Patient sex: F
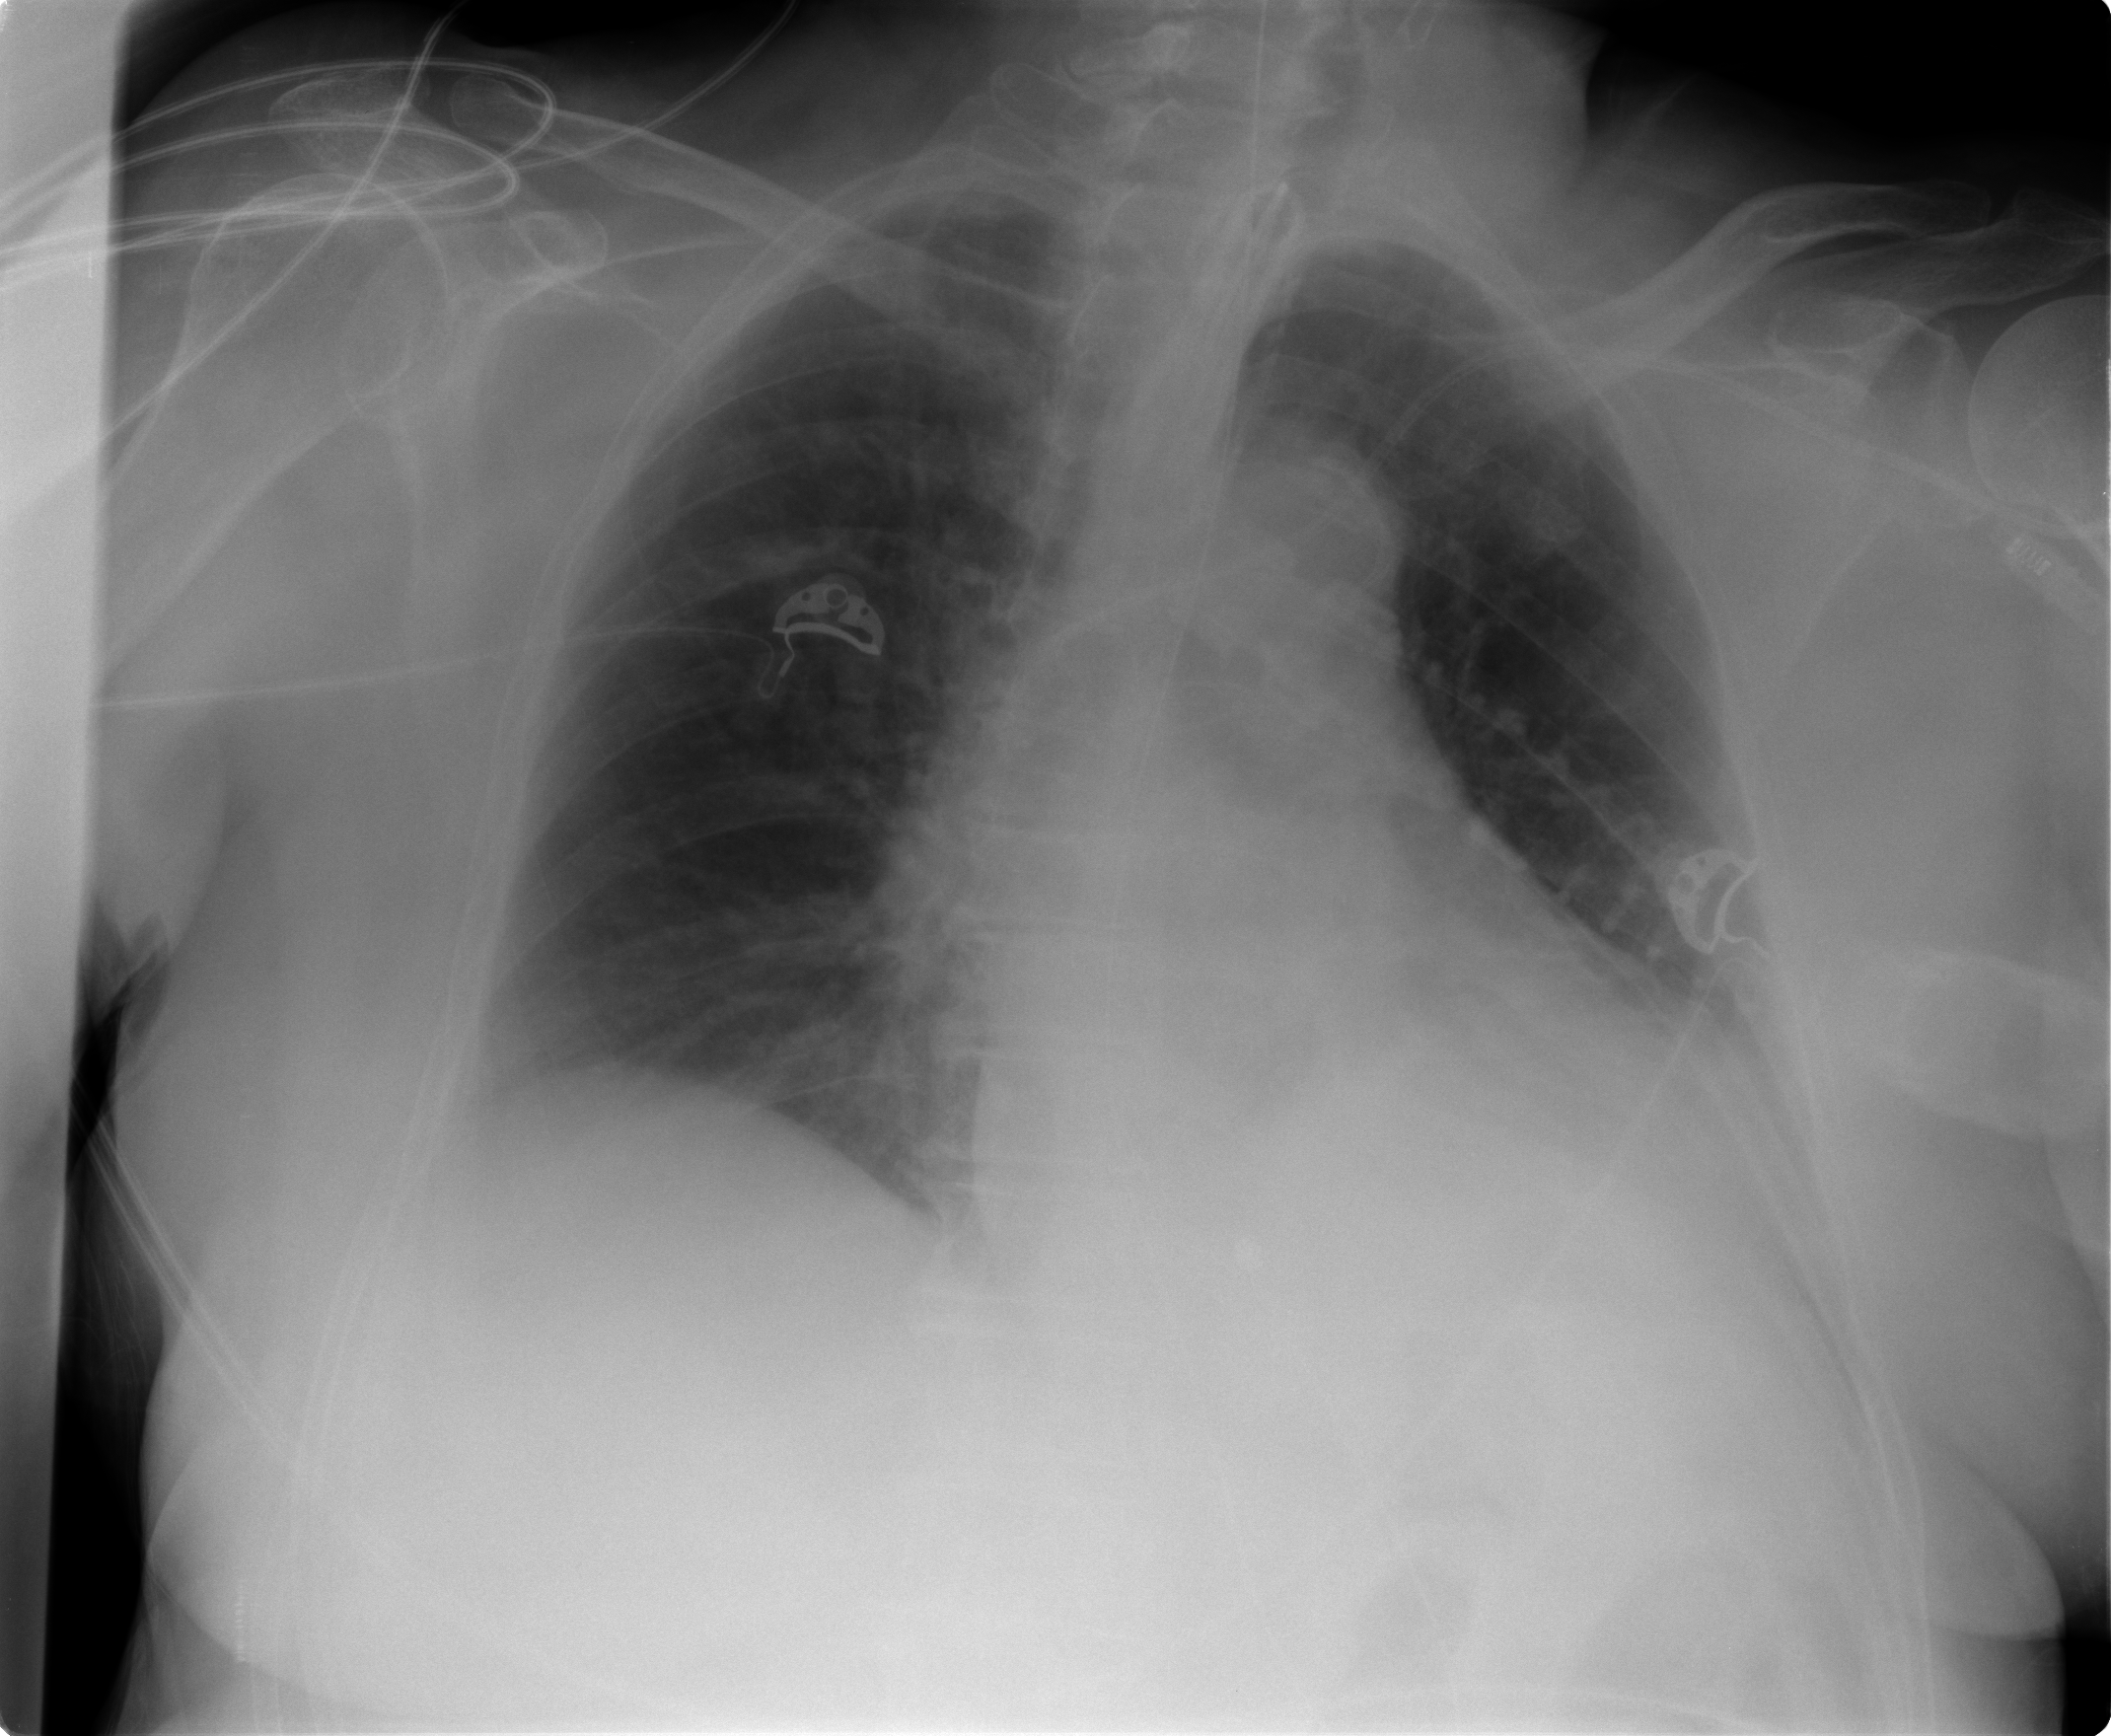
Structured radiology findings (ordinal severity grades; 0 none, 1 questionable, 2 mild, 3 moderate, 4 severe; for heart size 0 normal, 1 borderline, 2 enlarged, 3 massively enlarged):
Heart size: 2
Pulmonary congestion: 0
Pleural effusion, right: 0
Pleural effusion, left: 2
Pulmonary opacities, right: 0
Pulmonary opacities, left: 0
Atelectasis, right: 0
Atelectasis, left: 0